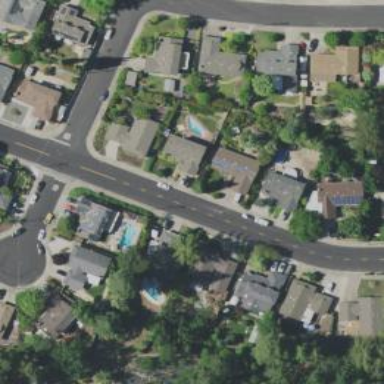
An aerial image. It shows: Neighborhood.